Brain MRI, modality: ceT1
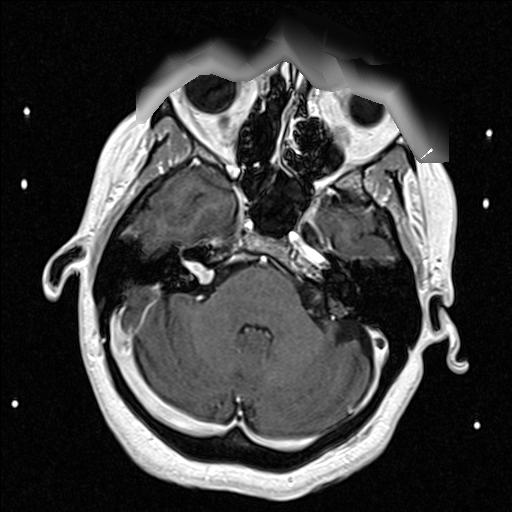